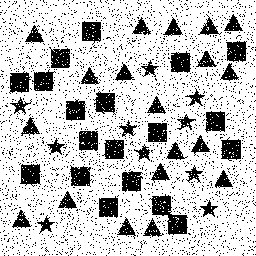
Squares: 19
Triangles: 19
Stars: 10
Total shapes: 48